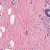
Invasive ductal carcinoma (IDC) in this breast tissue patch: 0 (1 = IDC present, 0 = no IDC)